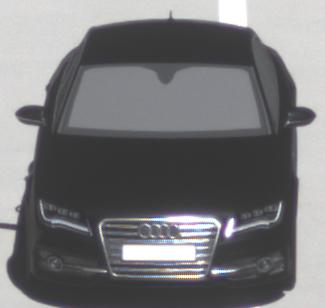
Make: Audi
Model: S7 Sportback cod
Detailed model: S7 (4G) Sportback
Model produced from: 2012/06
Model produced until: 2014/05
Doors: 5
Color: black
Road condition: dry road
Daytime: midday
Contrast: high contrast